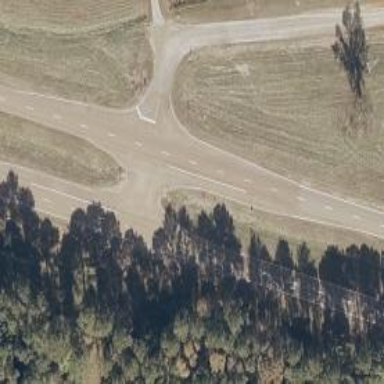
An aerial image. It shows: This image shows trunk highway that functions as expressway.